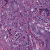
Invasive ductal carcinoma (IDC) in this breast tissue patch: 1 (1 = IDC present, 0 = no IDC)